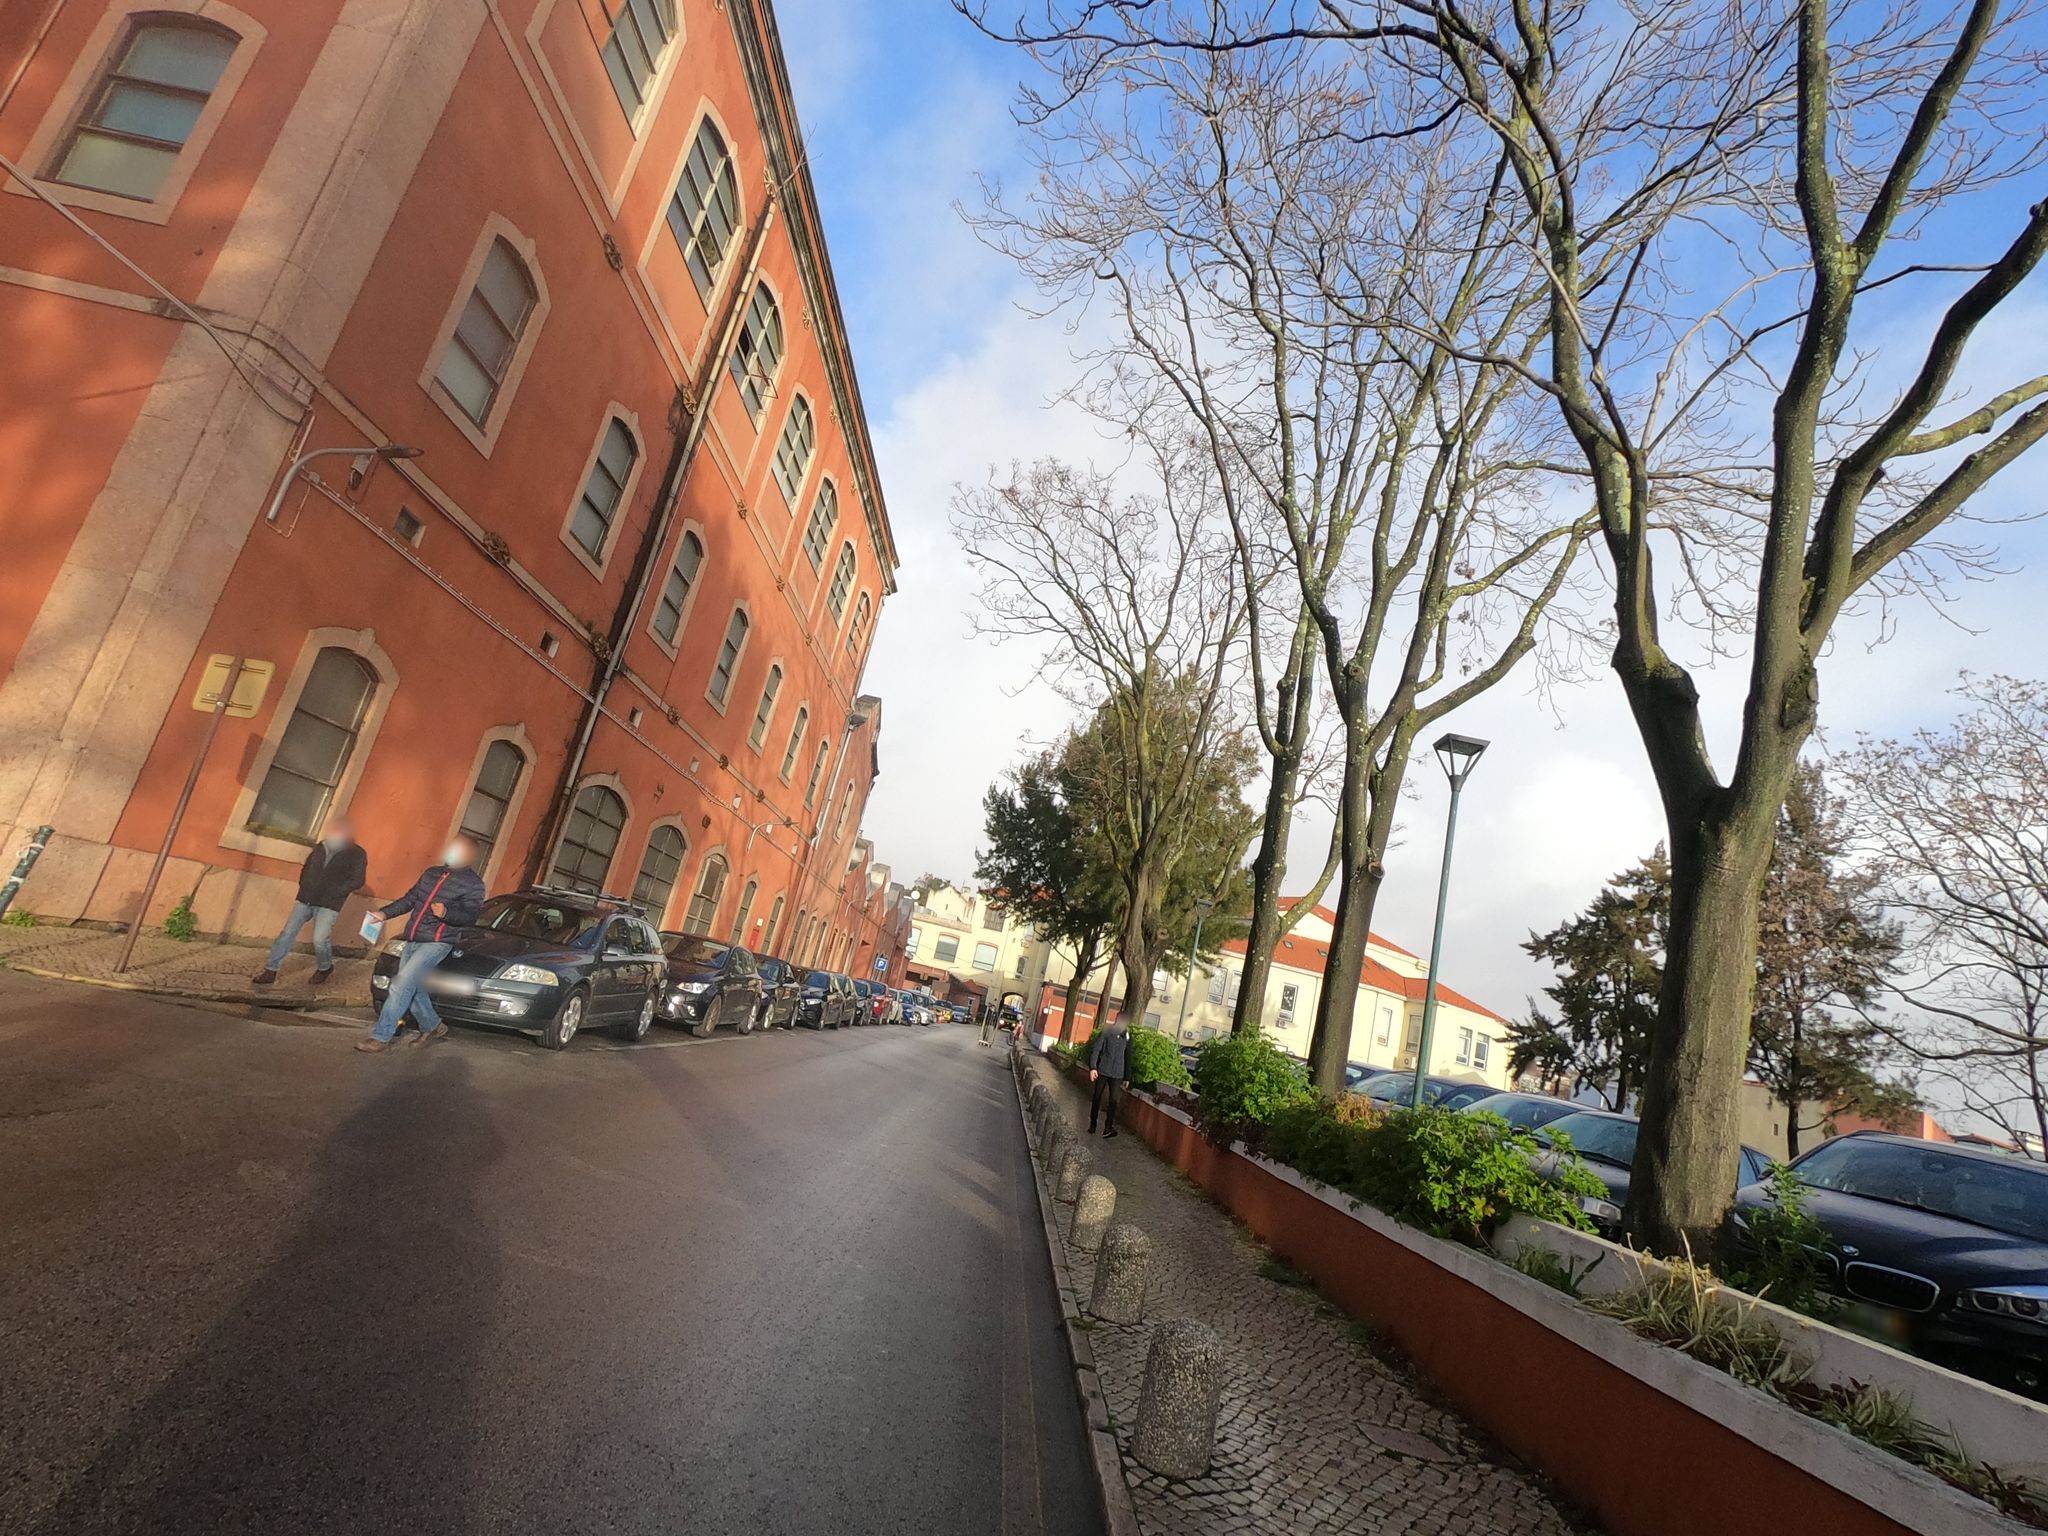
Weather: snowy
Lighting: day
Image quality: good
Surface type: cycling surface
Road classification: service
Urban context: urban centre
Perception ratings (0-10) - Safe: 7.1, Lively: 8.01, Beautiful: 7.86, Boring: 2.39, Depressing: 2.37, Wealthy: 7.38